Question: Before the question is voted as a possible duplicate of <URL> I have a material design navigation drawer.On the main activity i have the following elements as seen from images A and B. I wanted to add a scrollview feature so that scrolling the items will enable the user scroll the entire layout inclusive of the gridView as seen in image A. However on including the scrollview i get the problems in B where only one row is displayed.I researched on google and on S/O and the solutions did not work. The solutions did not have '<android.support.v4.widget.DrawerLayout' as the parent view so you can image how stuck i am.Any solutions or work around will be apreciated.
activity_main.xml:
'''
<android.support.v4.widget.DrawerLayout xmlns:android="http://schemas.android.com/apk/res/android"
xmlns:app="http://schemas.android.com/apk/res-auto"
xmlns:tools="http://schemas.android.com/tools"
android:id="@+id/drawer_layout"
android:layout_width="match_parent"
android:layout_height="match_parent">
<ScrollView
android:layout_width="match_parent"
android:layout_height="match_parent">
<RelativeLayout
android:layout_width="fill_parent"
android:layout_height="match_parent"
tools:context="com.snappy.stevekamau.cosmeticsapp.MainActivity">
<include
android:id="@+id/app_bar"
layout="@layout/app_bar"></include>
<ImageView
android:id="@+id/imageTop"
android:layout_width="match_parent"
android:layout_height="wrap_content"
android:layout_alignParentTop="true"
android:layout_below="@+id/app_bar"
android:layout_marginLeft="3dp"
android:layout_marginRight="3dp"
android:src="@drawable/fairnessteaser" />
<Button
android:layout_width="wrap_content"
android:layout_height="wrap_content"
android:layout_alignRight="@+id/imageTop"
android:layout_below="@+id/app_bar"
android:background="@drawable/red_button"
style="@style/button_text"
android:layout_alignBaseline="@+id/imageTop"
android:text="Explore" />
<TextView
android:id="@+id/whatsNew"
android:layout_width="wrap_content"
android:layout_height="wrap_content"
android:layout_below="@+id/imageTop"
android:text="What's new" />
<GridView
android:id="@+id/grid"
android:layout_width="fill_parent"
android:layout_height="fill_parent"
android:layout_below="@+id/whatsNew"
android:columnWidth="100dp"
android:gravity="center"
android:horizontalSpacing="3dp"
android:listSelector="@drawable/list_row_selector"
android:numColumns="3"
android:padding="3dp"
android:stretchMode="columnWidth"
android:verticalSpacing="10dp" />
</RelativeLayout>
</ScrollView>
<fragment
android:id="@+id/fragment_navigation_drawer"
android:name="com.snappy.stevekamau.cosmeticsapp.NavigationDrawerFragment"
android:layout_width="@dimen/nav_drawer_width"
android:layout_height="match_parent"
android:layout_gravity="start"
app:layout="@layout/fragment_navigation_drawer"
tools:layout="@layout/fragment_navigation_drawer"></fragment>
</android.support.v4.widget.DrawerLayout>
'''
MainAcvtivity.java
'''
MainAcvtivity.java
public class MainActivity extends ActionBarActivity {
private Toolbar toolbar;
private static final String TAG = MainActivity.class.getSimpleName();
// Movies json url
private static final String url = "http://api.androidhive.info/json/movies.json";
private ProgressDialog pDialog;
private List<Movie> movieList = new ArrayList<Movie>();
private GridView gridView;
private CustomListAdapter adapter;
@Override
protected void onCreate(Bundle savedInstanceState) {
super.onCreate(savedInstanceState);
setContentView(R.layout.activity_main);
toolbar = (Toolbar) findViewById(R.id.app_bar);
setSupportActionBar(toolbar);
getSupportActionBar().setDisplayShowHomeEnabled(true);
NavigationDrawerFragment drawerFragment = (NavigationDrawerFragment)
getSupportFragmentManager().findFragmentById(R.id.fragment_navigation_drawer);
drawerFragment.setUp(R.id.fragment_navigation_drawer, (DrawerLayout) findViewById(R.id.drawer_layout), toolbar);
gridView = (GridView) findViewById(R.id.grid);
adapter = new CustomListAdapter(this, movieList);
gridView.setAdapter(adapter);
pDialog = new ProgressDialog(this);
// Showing progress dialog before making http request
pDialog.setMessage("Loading...");
pDialog.show();
// Creating volley request obj
JsonArrayRequest movieReq = new JsonArrayRequest(url,
new Response.Listener<JSONArray>() {
@Override
public void onResponse(JSONArray response) {
Log.d(TAG, response.toString());
hidePDialog();
// Parsing json
for (int i = 0; i < response.length(); i++) {
try {
JSONObject obj = response.getJSONObject(i);
Movie movie = new Movie();
movie.setTitle(obj.getString("title"));
movie.setThumbnailUrl(obj.getString("image"));
movie.setRating(((Number) obj.get("rating"))
.doubleValue());
movie.setYear(obj.getInt("releaseYear"));
// Genre is json array
JSONArray genreArry = obj.getJSONArray("genre");
ArrayList<String> genre = new ArrayList<String>();
for (int j = 0; j < genreArry.length(); j++) {
genre.add((String) genreArry.get(j));
}
movie.setGenre(genre);
// adding movie to movies array
movieList.add(movie);
} catch (JSONException e) {
e.printStackTrace();
}
}
// notifying list adapter about data changes
// so that it renders the list view with updated data
adapter.notifyDataSetChanged();
}
}, new Response.ErrorListener() {
@Override
public void onErrorResponse(VolleyError error) {
VolleyLog.d(TAG, "Error: " + error.getMessage());
hidePDialog();
}
});
// Adding request to request queue
AppController.getInstance().addToRequestQueue(movieReq);
}
@Override
public void onDestroy() {
super.onDestroy();
hidePDialog();
}
private void hidePDialog() {
if (pDialog != null) {
pDialog.dismiss();
pDialog = null;
}
}
@Override
public boolean onCreateOptionsMenu(Menu menu) {
// Inflate the menu; this adds items to the action bar if it is present.
getMenuInflater().inflate(R.menu.menu_main, menu);
return true;
}
@Override
public boolean onOptionsItemSelected(MenuItem item) {
// Handle action bar item clicks here. The action bar will
// automatically handle clicks on the Home/Up button, so long
// as you specify a parent activity in AndroidManifest.xml.
int id = item.getItemId();
//noinspection SimplifiableIfStatement
if (id == R.id.action_settings) {
return true;
}
return super.onOptionsItemSelected(item);
}
}
'''
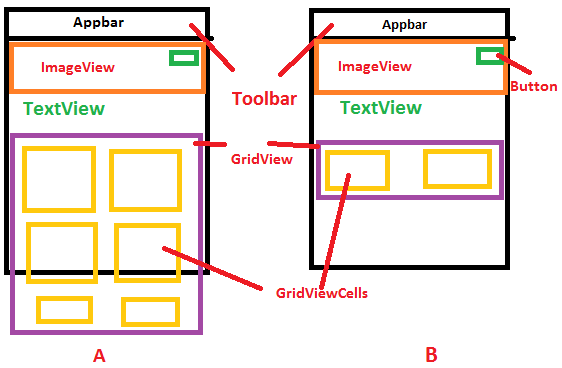
Answer: I thought i might add this for anyone else who comes looking for a complete answer .After implementing @innershows answer,i created the class InnerGridView and made a reference to my 'onCreate()' in my MainActivity like:'InnerGridView gridView = (InnerGridView) findViewById(R.id.grid); adapter = new CustomListAdapter(this, movieList); gridView.setAdapter(adapter);'
Then on my activty_main:
'''
<android.support.v4.widget.DrawerLayout xmlns:android="http://schemas.android.com/apk/res/android"
xmlns:app="http://schemas.android.com/apk/res-auto"
xmlns:tools="http://schemas.android.com/tools"
android:id="@+id/drawer_layout"
android:layout_width="match_parent"
android:layout_height="match_parent">
<ScrollView
android:layout_width="match_parent"
android:layout_height="match_parent">
<RelativeLayout
android:layout_width="fill_parent"
android:layout_height="match_parent"
tools:context="com.snappy.stevekamau.cosmeticsapp.MainActivity">
<include
android:id="@+id/app_bar"
layout="@layout/app_bar"></include>
<ImageView
android:id="@+id/imageTop"
android:layout_width="match_parent"
android:layout_height="wrap_content"
android:layout_alignParentTop="true"
android:layout_below="@+id/app_bar"
android:layout_marginLeft="3dp"
android:layout_marginRight="3dp"
android:src="@drawable/fairnessteaser" />
<Button
android:layout_width="wrap_content"
android:layout_height="wrap_content"
android:layout_alignRight="@+id/imageTop"
android:layout_below="@+id/app_bar"
android:background="@drawable/red_button"
style="@style/button_text"
android:layout_alignBaseline="@+id/imageTop"
android:text="Explore" />
<TextView
android:id="@+id/whatsNew"
android:layout_width="wrap_content"
android:layout_height="wrap_content"
android:layout_below="@+id/imageTop"
android:text="What's new" />
<com.snappy.stevekamau.cosmeticsapp.InnerGridView
android:id="@+id/grid"
android:layout_width="fill_parent"
android:layout_height="fill_parent"
android:layout_below="@+id/whatsNew"
android:columnWidth="100dp"
android:gravity="center"
android:horizontalSpacing="3dp"
android:listSelector="@drawable/list_row_selector"
android:numColumns="3"
android:padding="3dp"
android:stretchMode="columnWidth"
android:verticalSpacing="10dp" />
</RelativeLayout>
</ScrollView>
<fragment
android:id="@+id/fragment_navigation_drawer"
android:name="com.snappy.stevekamau.cosmeticsapp.NavigationDrawerFragment"
android:layout_width="@dimen/nav_drawer_width"
android:layout_height="match_parent"
android:layout_gravity="start"
app:layout="@layout/fragment_navigation_drawer"
tools:layout="@layout/fragment_navigation_drawer"></fragment>
'''